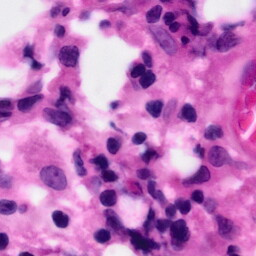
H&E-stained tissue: Pancreatic